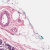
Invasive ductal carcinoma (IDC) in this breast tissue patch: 0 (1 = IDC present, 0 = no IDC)